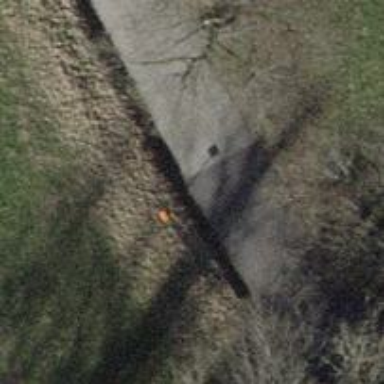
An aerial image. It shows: Pipeline marker.